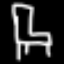
Label: chair